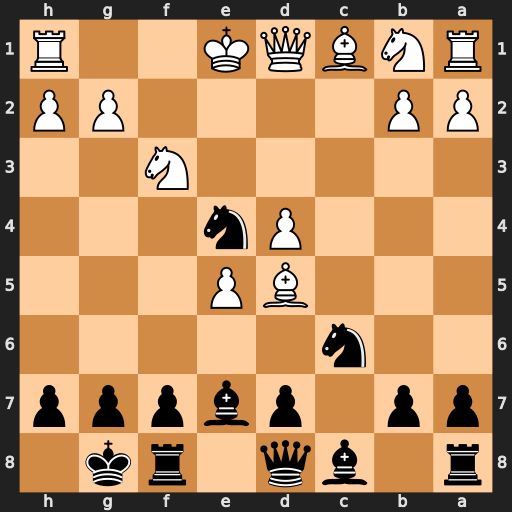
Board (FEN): r1bq1rk1/pp1pbppp/2n5/3BP3/3Pn3/5N2/PP4PP/RNBQK2R
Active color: b
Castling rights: KQ
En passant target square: -
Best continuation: Qa5+ Nc3 Nxc3